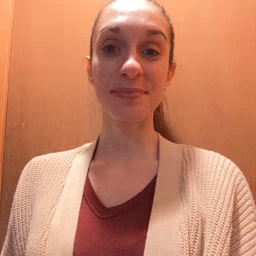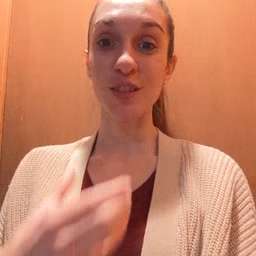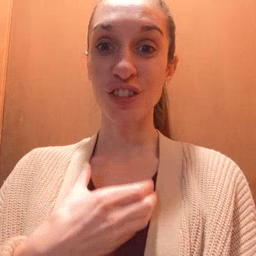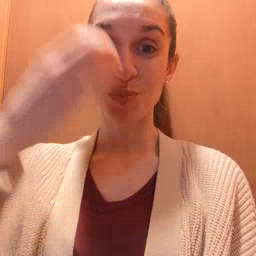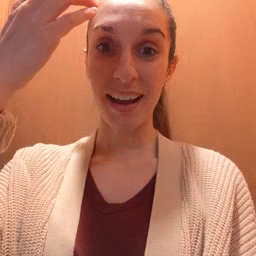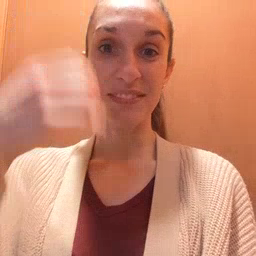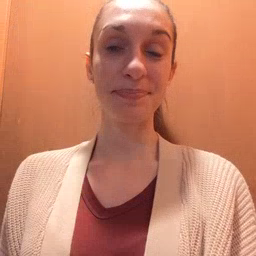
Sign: giraffe